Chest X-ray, AP view. Patient: 48 years old, sex F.
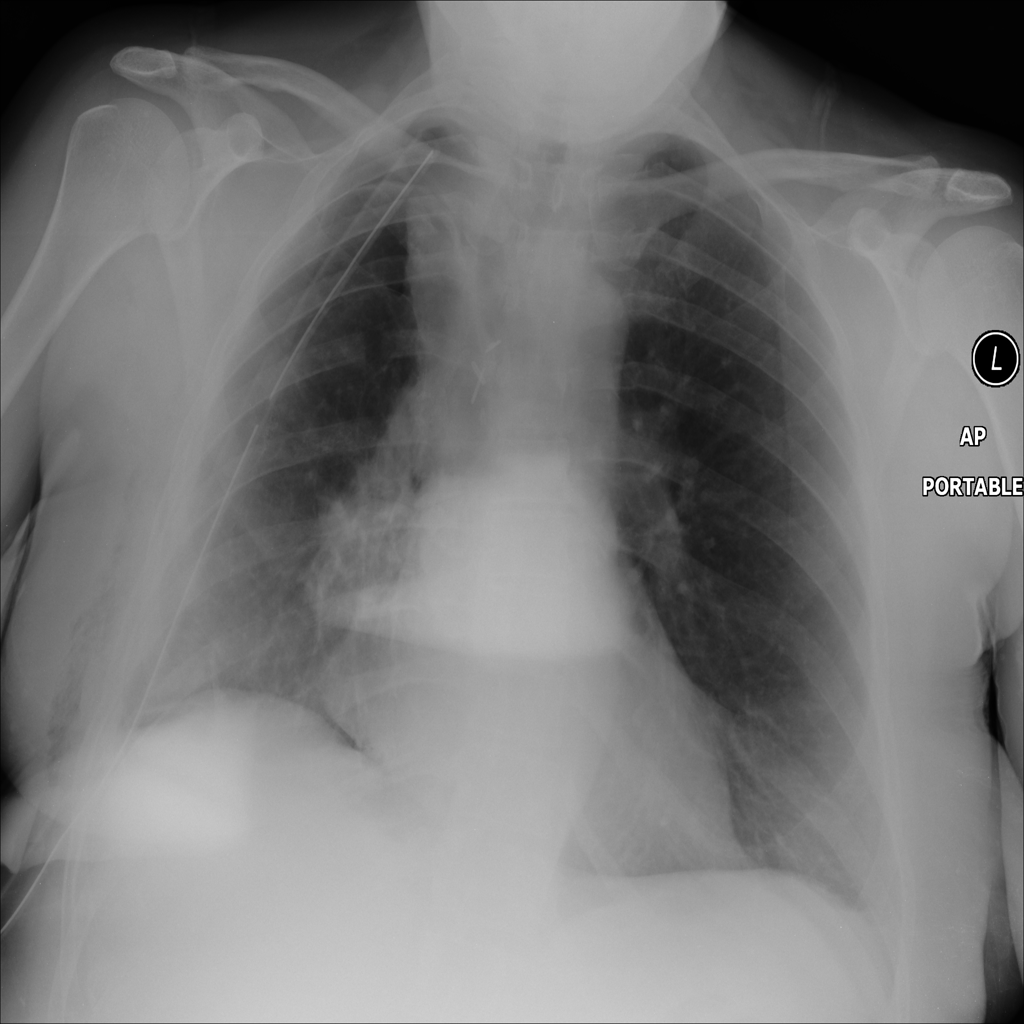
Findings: Effusion, Emphysema, Pneumothorax